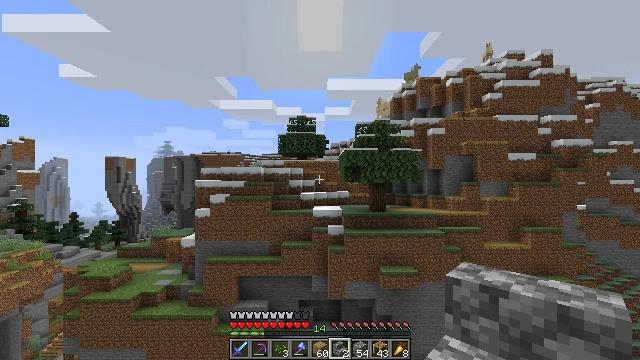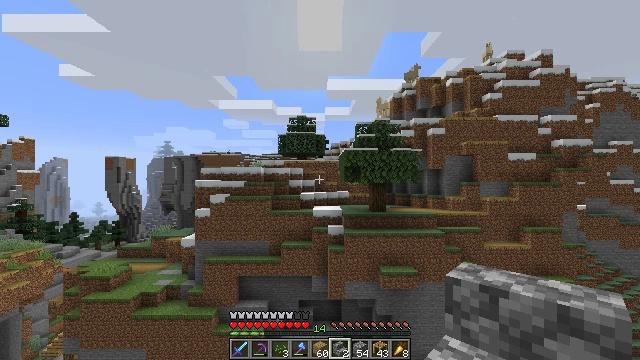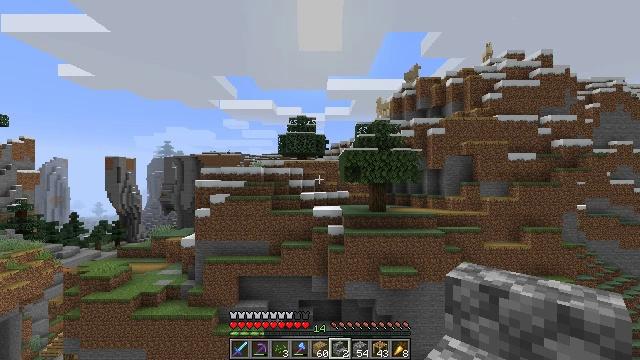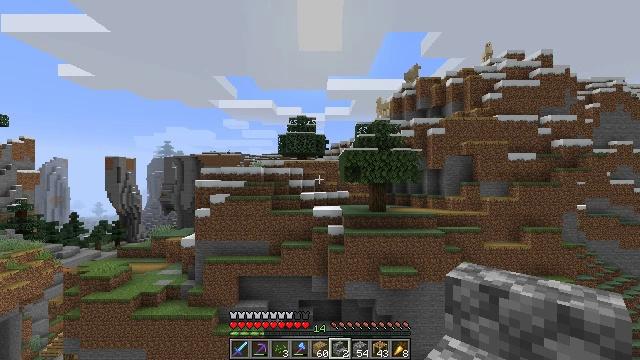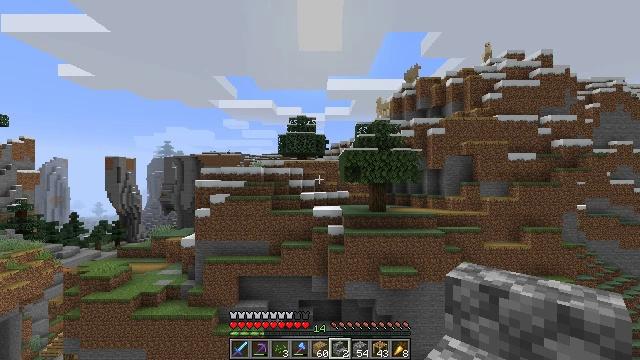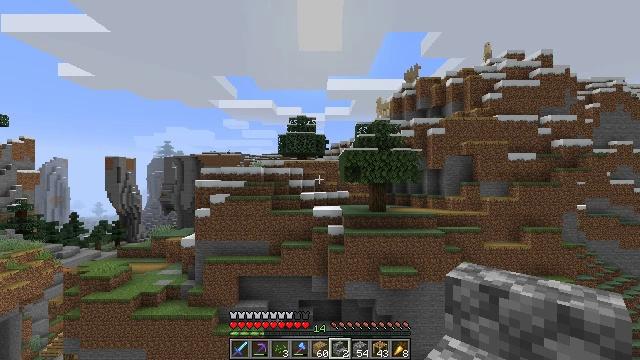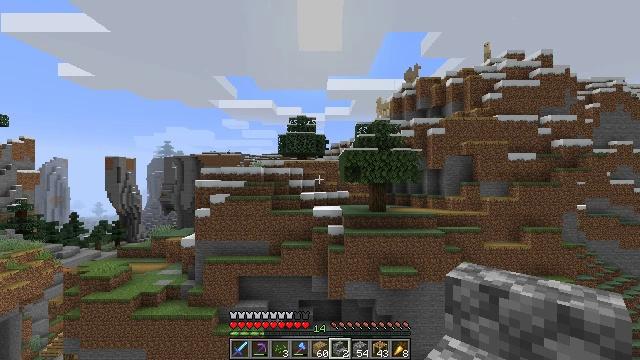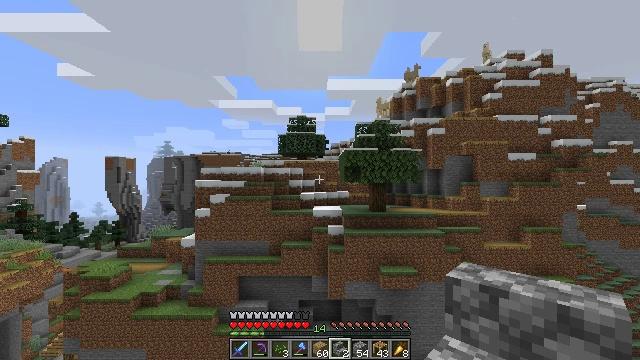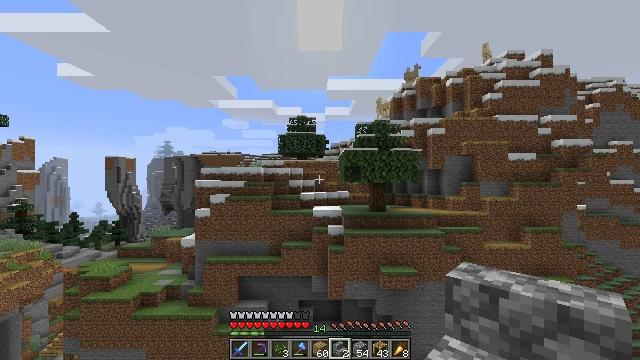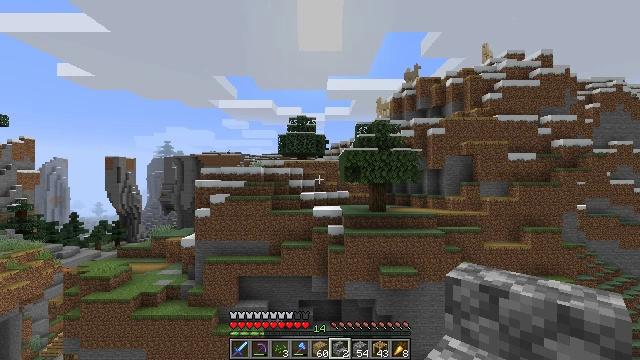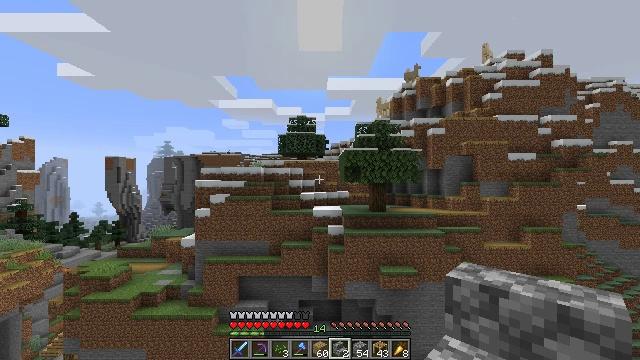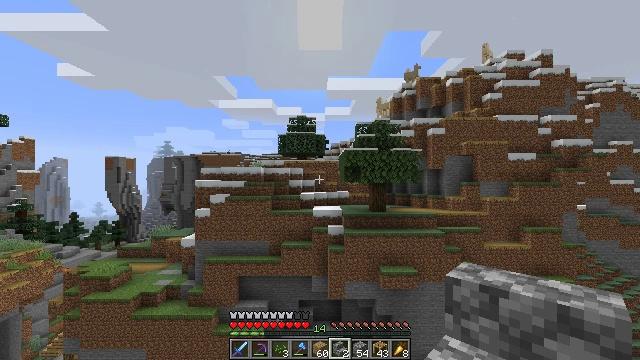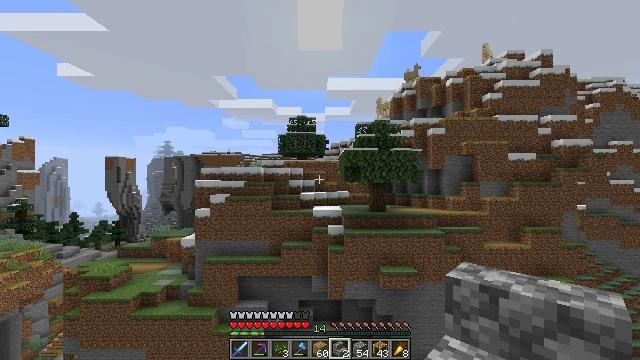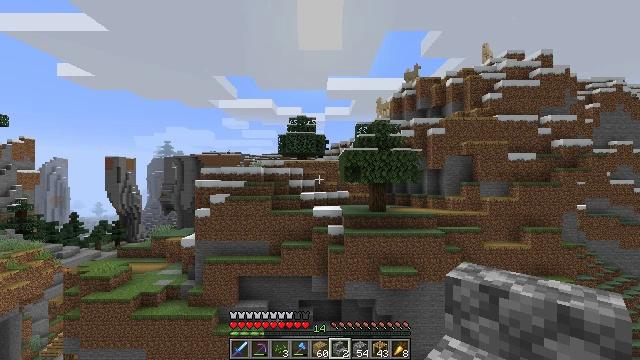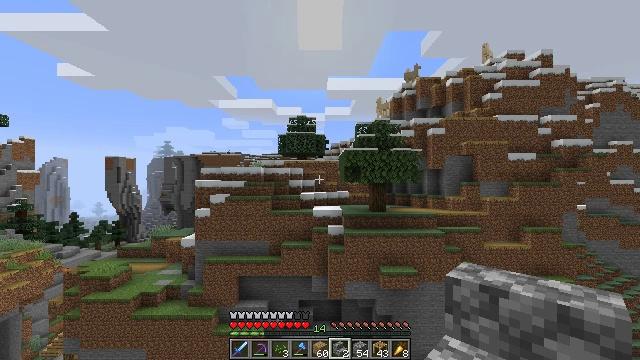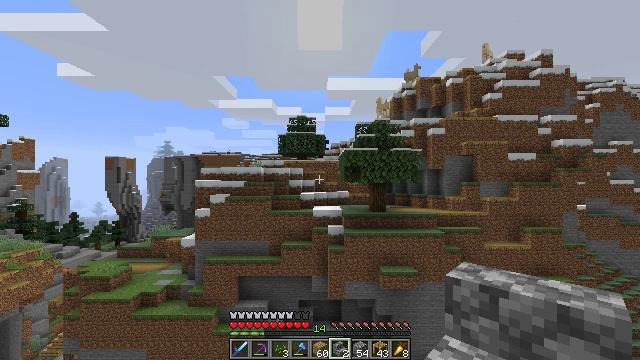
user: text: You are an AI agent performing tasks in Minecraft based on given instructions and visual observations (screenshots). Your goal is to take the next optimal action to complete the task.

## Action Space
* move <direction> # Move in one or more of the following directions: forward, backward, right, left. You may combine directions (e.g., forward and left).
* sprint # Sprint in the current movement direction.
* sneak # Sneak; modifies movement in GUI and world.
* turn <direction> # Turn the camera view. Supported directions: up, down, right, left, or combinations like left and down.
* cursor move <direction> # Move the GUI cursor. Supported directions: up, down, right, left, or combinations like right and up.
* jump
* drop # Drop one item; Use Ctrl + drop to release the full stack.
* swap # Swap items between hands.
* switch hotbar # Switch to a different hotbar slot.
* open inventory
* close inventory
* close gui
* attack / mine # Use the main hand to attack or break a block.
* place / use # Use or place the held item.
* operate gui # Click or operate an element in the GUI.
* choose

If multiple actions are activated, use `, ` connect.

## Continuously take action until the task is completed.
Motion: motion action
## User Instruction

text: Dismantle the scaffolding.
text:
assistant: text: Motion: no_op
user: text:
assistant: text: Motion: no_op
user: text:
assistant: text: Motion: no_op
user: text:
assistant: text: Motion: no_op
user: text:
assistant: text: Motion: no_op
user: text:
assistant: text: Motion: no_op
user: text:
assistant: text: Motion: no_op
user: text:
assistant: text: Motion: no_op
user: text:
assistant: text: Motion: no_op
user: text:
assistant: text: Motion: no_op
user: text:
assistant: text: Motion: no_op
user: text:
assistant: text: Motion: no_op
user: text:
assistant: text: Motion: no_op
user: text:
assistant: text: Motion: no_op
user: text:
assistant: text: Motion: no_op
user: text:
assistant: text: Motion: no_op
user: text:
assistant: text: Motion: no_op
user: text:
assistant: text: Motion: no_op
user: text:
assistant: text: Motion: no_op
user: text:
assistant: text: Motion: no_op
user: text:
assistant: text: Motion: no_op
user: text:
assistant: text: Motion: no_op
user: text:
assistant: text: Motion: no_op
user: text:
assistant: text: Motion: no_op
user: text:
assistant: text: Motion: no_op
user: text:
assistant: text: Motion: no_op
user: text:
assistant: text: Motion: no_op
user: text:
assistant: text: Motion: no_op
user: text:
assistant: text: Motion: no_op
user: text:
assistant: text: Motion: no_op